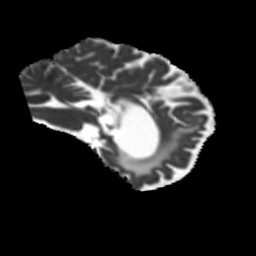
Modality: MD
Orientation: sagittal
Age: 48
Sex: male
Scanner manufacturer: siemens
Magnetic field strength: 3 T
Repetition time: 5.25 s
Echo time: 0.08 s